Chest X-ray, PA view. Patient: 71 years old, sex M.
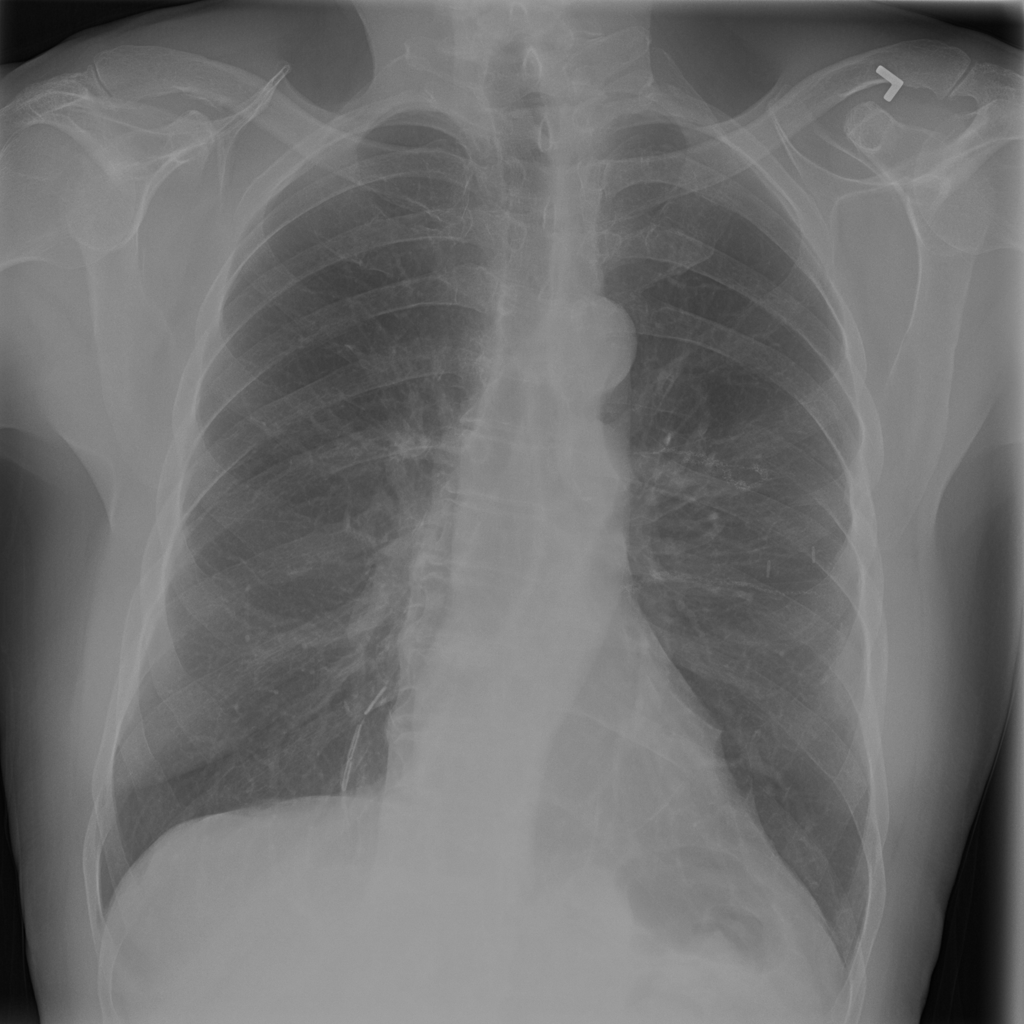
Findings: No Finding